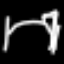
Label: bed